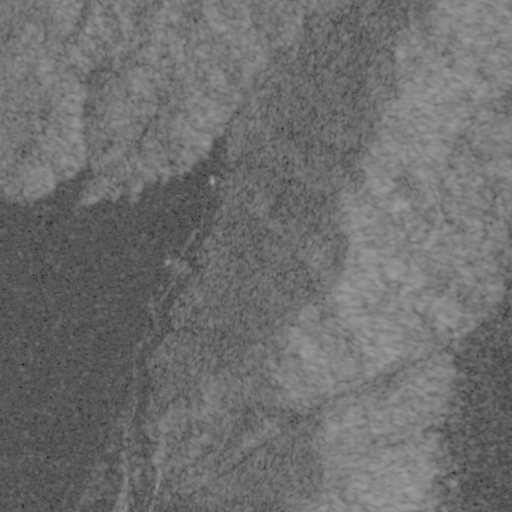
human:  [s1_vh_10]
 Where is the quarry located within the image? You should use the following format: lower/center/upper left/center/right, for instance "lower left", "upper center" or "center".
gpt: The quarry is located in the lower left of the image.
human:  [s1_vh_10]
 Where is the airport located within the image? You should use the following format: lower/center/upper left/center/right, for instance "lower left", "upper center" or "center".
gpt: There is no airport in the image.

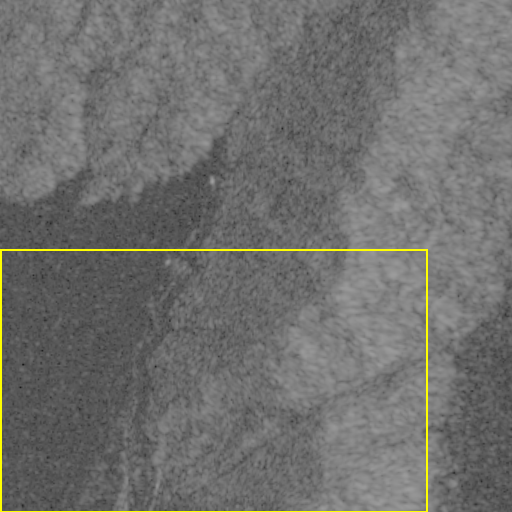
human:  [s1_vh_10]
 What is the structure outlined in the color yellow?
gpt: The structure outlined in yellow is a quarry.
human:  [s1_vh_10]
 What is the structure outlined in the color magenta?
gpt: There is no magenta outline.